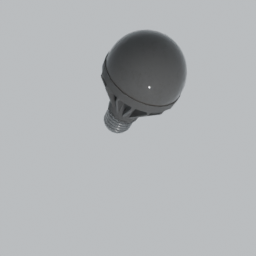
Label: lighting